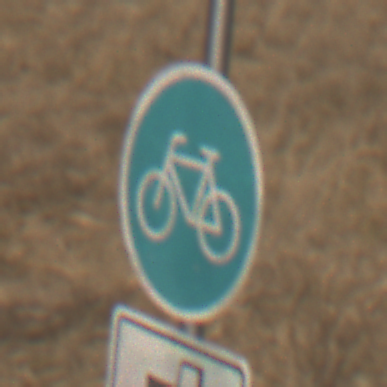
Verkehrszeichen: Radweg
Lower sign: MehrspurigeFahrzeugeFrei8
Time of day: MorningAfternoon
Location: Outdoor (Nature)
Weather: PartlyCloudy
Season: NotSpecified
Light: Natural